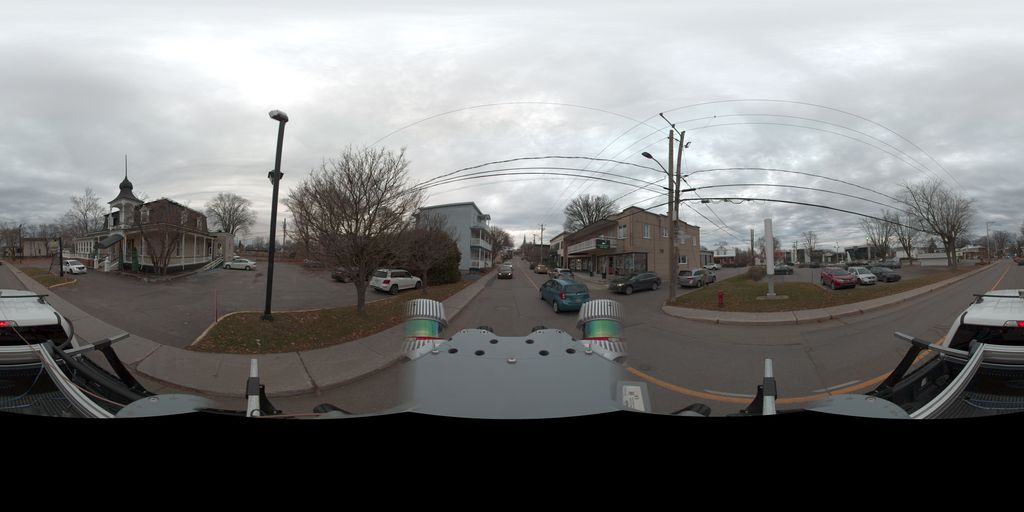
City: quebec_city